Question: Using puppet (3.6), I have the following erb template
'''
<% if @redis_port != ''%>
redis['port'] = <%= @redis_port %>
<% end %>
'''
The desired behavior is that if '$redis_port' is anything other than 'nil' or blank, then print it out. Otherwise omit the line
'''
redis['port'] = 6379
'''
$redis_port is defined in the params.pp puppet manifest
'''
$ cat params.pp
class foobar::params {
$redis_port = nil #'6379'
}
$ cat init.pp
class foobar {
$redis_port = $foobar::params::redis_port
}
'''
Why does the erb template only work correctly if $redis_port is a string?
I have tried the following combinations without luck.
---
Test Matrix:
($redis_port is from params.pp, the if statement is in the erb template)
'''
$redis_port = '6379' #Success
<% if @redis_port != ''%>
$redis_port = 6379 #Fail
<% if @redis_port != ''%>
$redis_port = 6379 #Fail
<% if @redis_port %>
$redis_port = 6379 #Fail
<% if scope['::foobar::redis_port'] %>
$redis_port = 6379 #Fail
<% if @redis_port != ''%>
$redis_port = 6379 #Fail
<% if @redis_port != nil %>
'''
The puppetlabs documentation shows that I should be able to simply query if the value is nil or not simply by using @redis_port.
<URL>
---

---
Additional Resources
<URL>
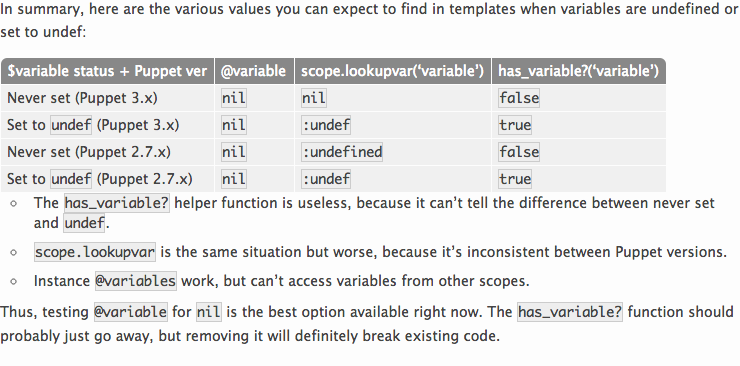
Answer: The central issue here is that 'nil' is not a reserved word in Puppet and is considered a non-delimited string instead, representing the value ''nil''. As the quoted documentation states, Puppet's closes analog is 'undef', therefor:
'''
$redis_port = undef
'''
I marvel at the failure of both 'if @var' and 'if @var != ''' when the manifest assigned an integer value. That should propagate to ERB either as a string representation or a numeric value, for which both expressions evaluate to true (to Ruby, only 'nil' and 'false' are false, if I'm not mistaken).
I shall try and reproduce, this might be a bug.